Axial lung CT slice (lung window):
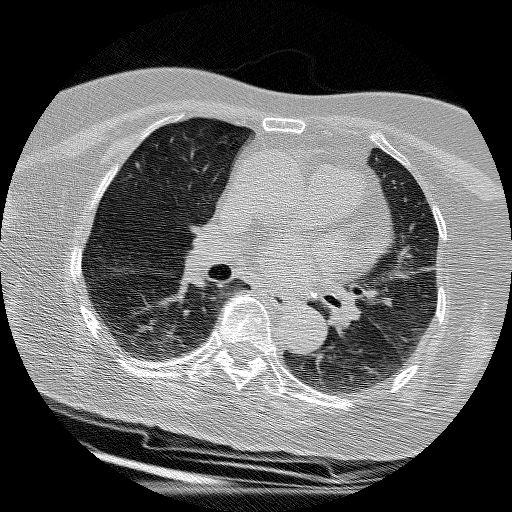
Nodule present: no